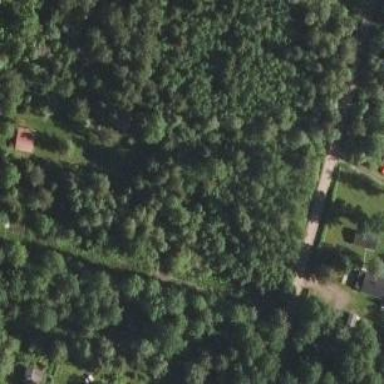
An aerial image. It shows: Driveway.